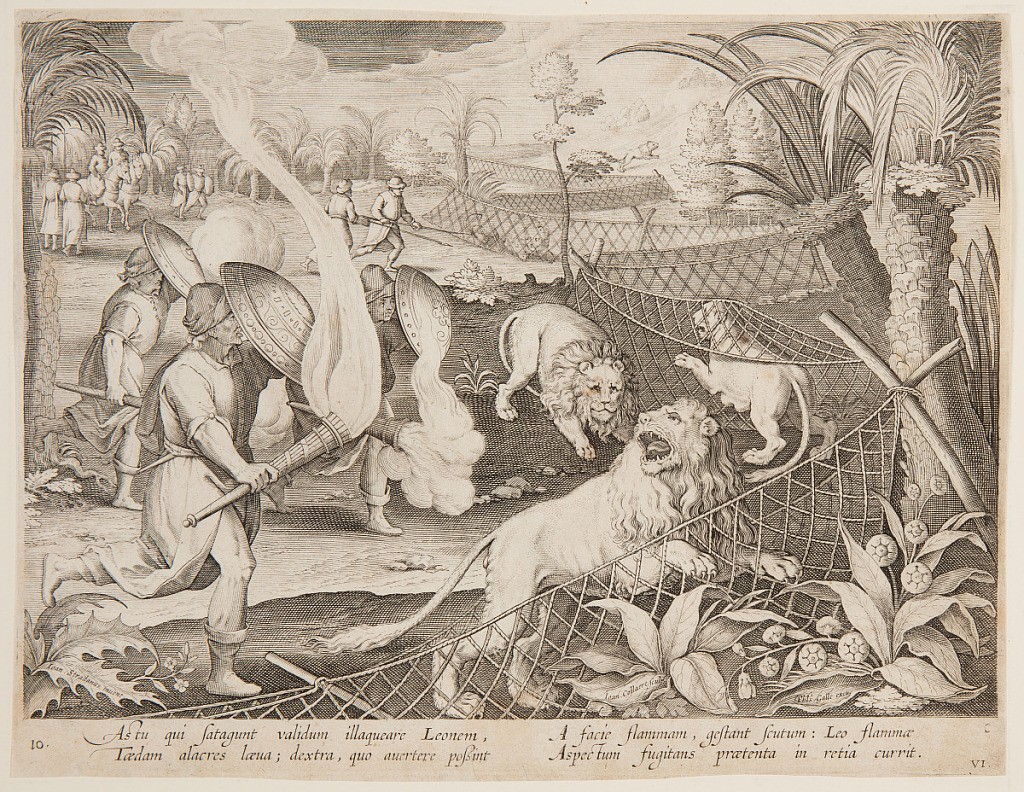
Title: Lion trap
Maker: Jan van der Straet, called Stradanus, Flemish, 1523–1605
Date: ca. 1595
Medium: Engraving on paper
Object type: Print
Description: Horizontal rectangle. The lions, frightened by the lighted torches carried by the hunters, are forced into the string of nets set up to trap them, right. At lower left: "Ioan. Stradanus invent." Right of center, below: "Ioan. Collaert Sculp."; at lower right: "Phls Galle excud." Below: "AS TU QUI SATAGUNT VALIDUM ILLAGUEARE LEONEM..."